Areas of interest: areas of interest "Henan Yuhua Aoji Auto Sales and Service Co., Ltd."
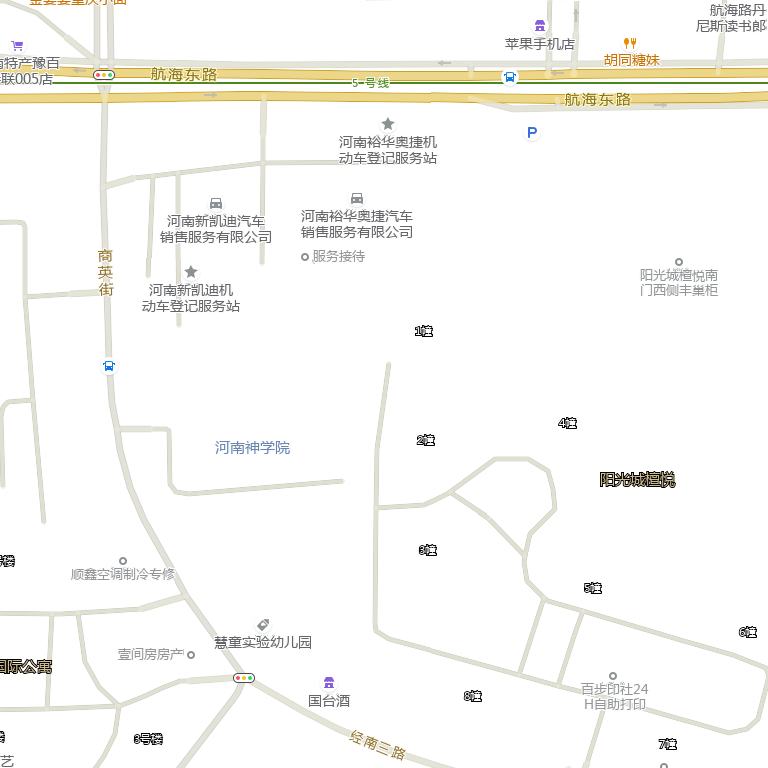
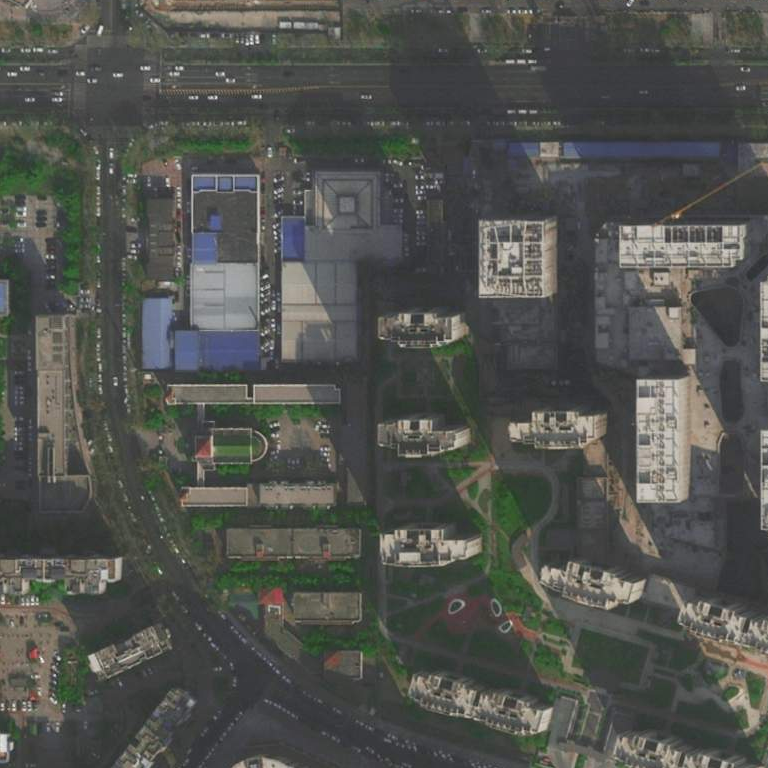